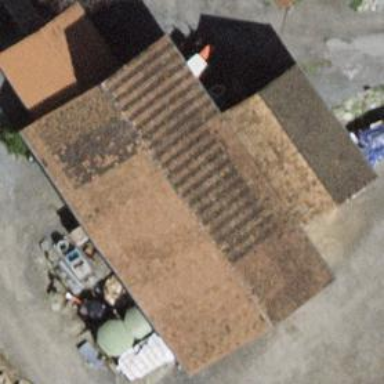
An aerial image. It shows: Stable building.